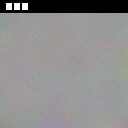
Screen state: on